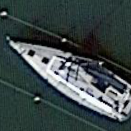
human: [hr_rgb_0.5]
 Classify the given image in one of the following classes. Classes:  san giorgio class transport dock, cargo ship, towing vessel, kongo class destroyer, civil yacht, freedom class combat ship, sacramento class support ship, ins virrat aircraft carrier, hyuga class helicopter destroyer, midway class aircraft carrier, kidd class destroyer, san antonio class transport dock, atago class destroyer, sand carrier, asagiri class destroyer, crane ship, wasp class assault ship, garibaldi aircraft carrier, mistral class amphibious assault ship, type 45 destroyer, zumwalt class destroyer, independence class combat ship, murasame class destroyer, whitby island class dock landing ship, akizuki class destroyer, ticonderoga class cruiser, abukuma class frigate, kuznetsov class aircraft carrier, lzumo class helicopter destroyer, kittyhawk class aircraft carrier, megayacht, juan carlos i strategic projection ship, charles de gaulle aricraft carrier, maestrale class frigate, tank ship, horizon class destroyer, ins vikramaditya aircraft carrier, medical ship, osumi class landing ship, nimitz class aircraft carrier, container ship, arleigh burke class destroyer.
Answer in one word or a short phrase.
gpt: Civil yacht